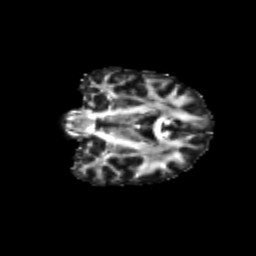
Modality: FA
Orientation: coronal
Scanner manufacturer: siemens
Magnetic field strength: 3 T
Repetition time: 9.2 s
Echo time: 0.084 s